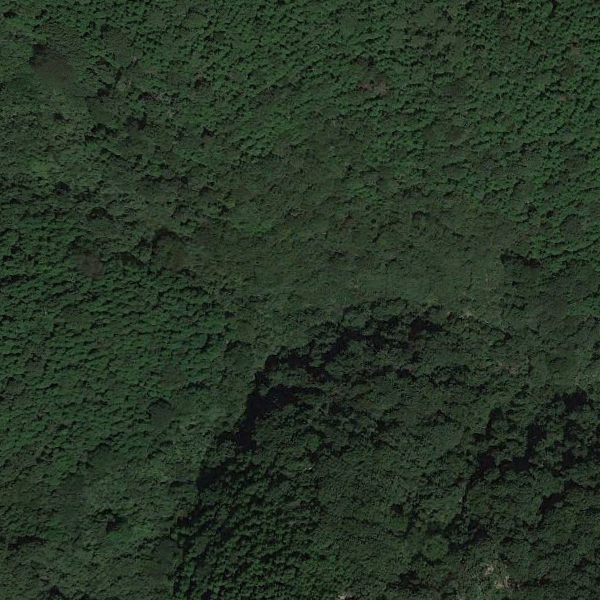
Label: Forest